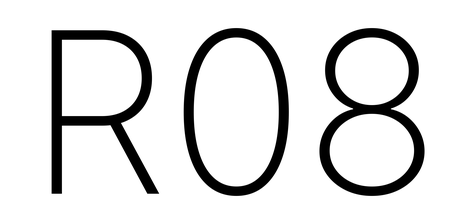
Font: Inter_ExtraLight